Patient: sex F, age 62
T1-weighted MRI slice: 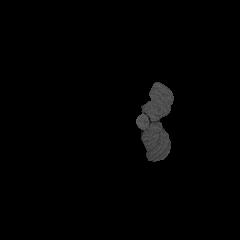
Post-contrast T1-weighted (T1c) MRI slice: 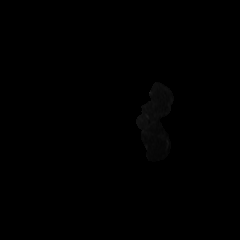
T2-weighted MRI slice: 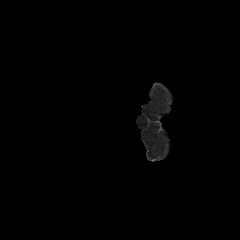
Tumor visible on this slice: no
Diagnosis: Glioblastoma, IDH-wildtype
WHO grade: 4